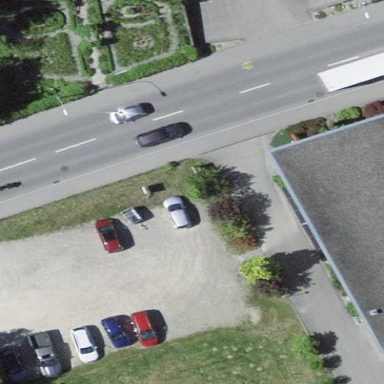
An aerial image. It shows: Parking area with compacted surface.